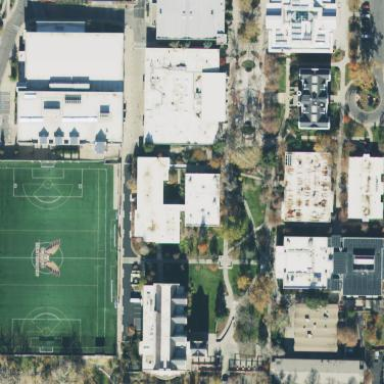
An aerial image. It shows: College.